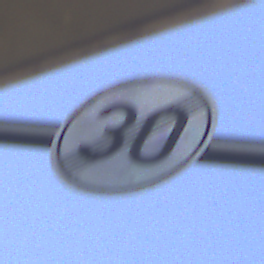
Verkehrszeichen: EndeGeschwindigkeit30
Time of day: Midday
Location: Roofed (Underpass)
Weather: Clear
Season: NotSpecified
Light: Natural